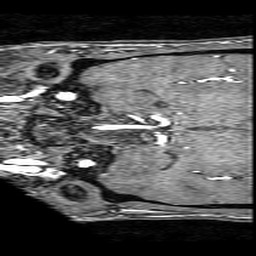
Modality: angio
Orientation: coronal
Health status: ill
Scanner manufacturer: philips
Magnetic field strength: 3 T
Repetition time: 0.01824 s
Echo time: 0.003392 s